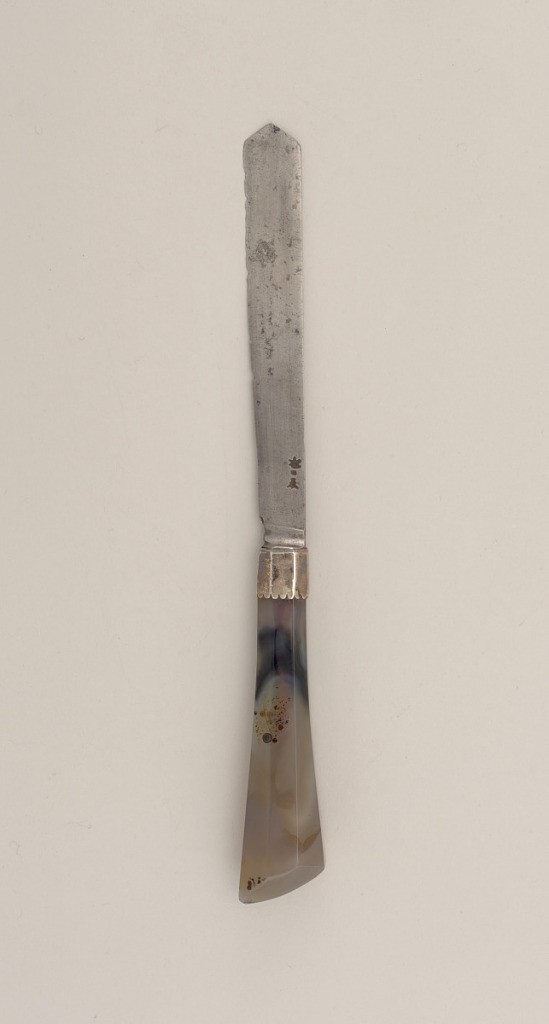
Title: Knife with Agate Handle
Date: ca. 1700–1800
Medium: steel, silver, agate
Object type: knife
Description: Leaf-shaped blade, straight sided, plain bolster. Octagonal silver ferrule with scalloped edge, flaring agate handle, octagonal in section, chamfered terminal.